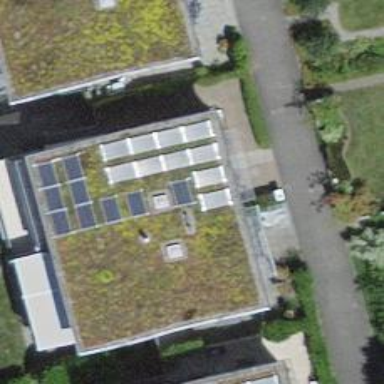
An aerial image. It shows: Semidetached house with flat roof.